Field crop: maize
Growth stage: 2
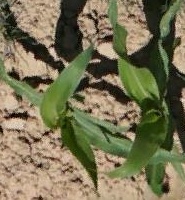
Species: maize